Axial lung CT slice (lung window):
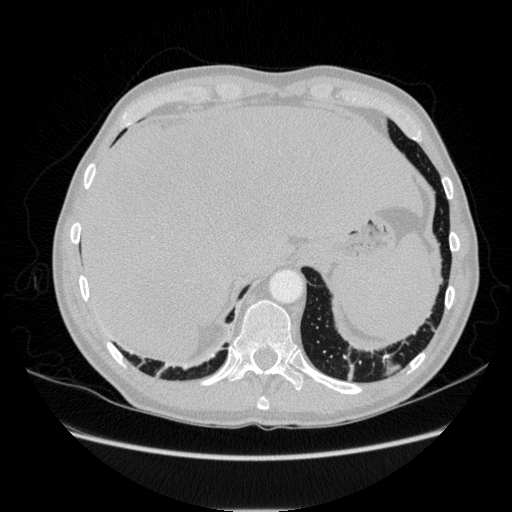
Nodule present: no